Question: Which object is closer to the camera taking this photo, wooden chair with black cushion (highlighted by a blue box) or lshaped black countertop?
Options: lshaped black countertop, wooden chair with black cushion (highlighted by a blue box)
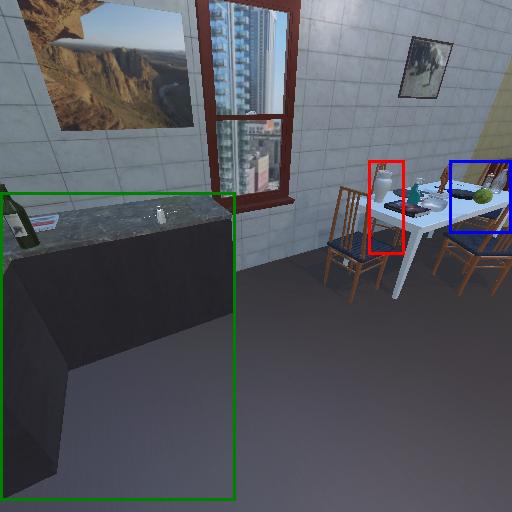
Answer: lshaped black countertop